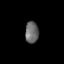
Tissue: lung
Cell type: Epithelial cells
Senescence score: 0.214
Nuclear area (px): 285
Mean DAPI intensity: 104.649